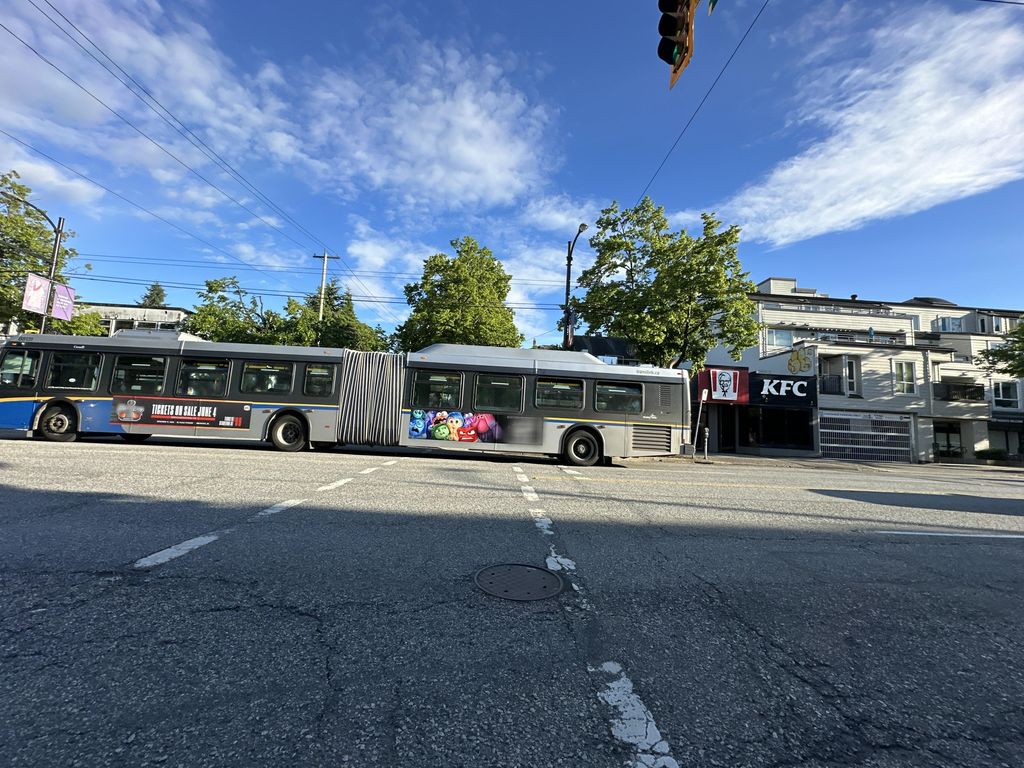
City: vancouver